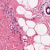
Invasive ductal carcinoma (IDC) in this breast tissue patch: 0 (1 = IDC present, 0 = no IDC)